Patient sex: M
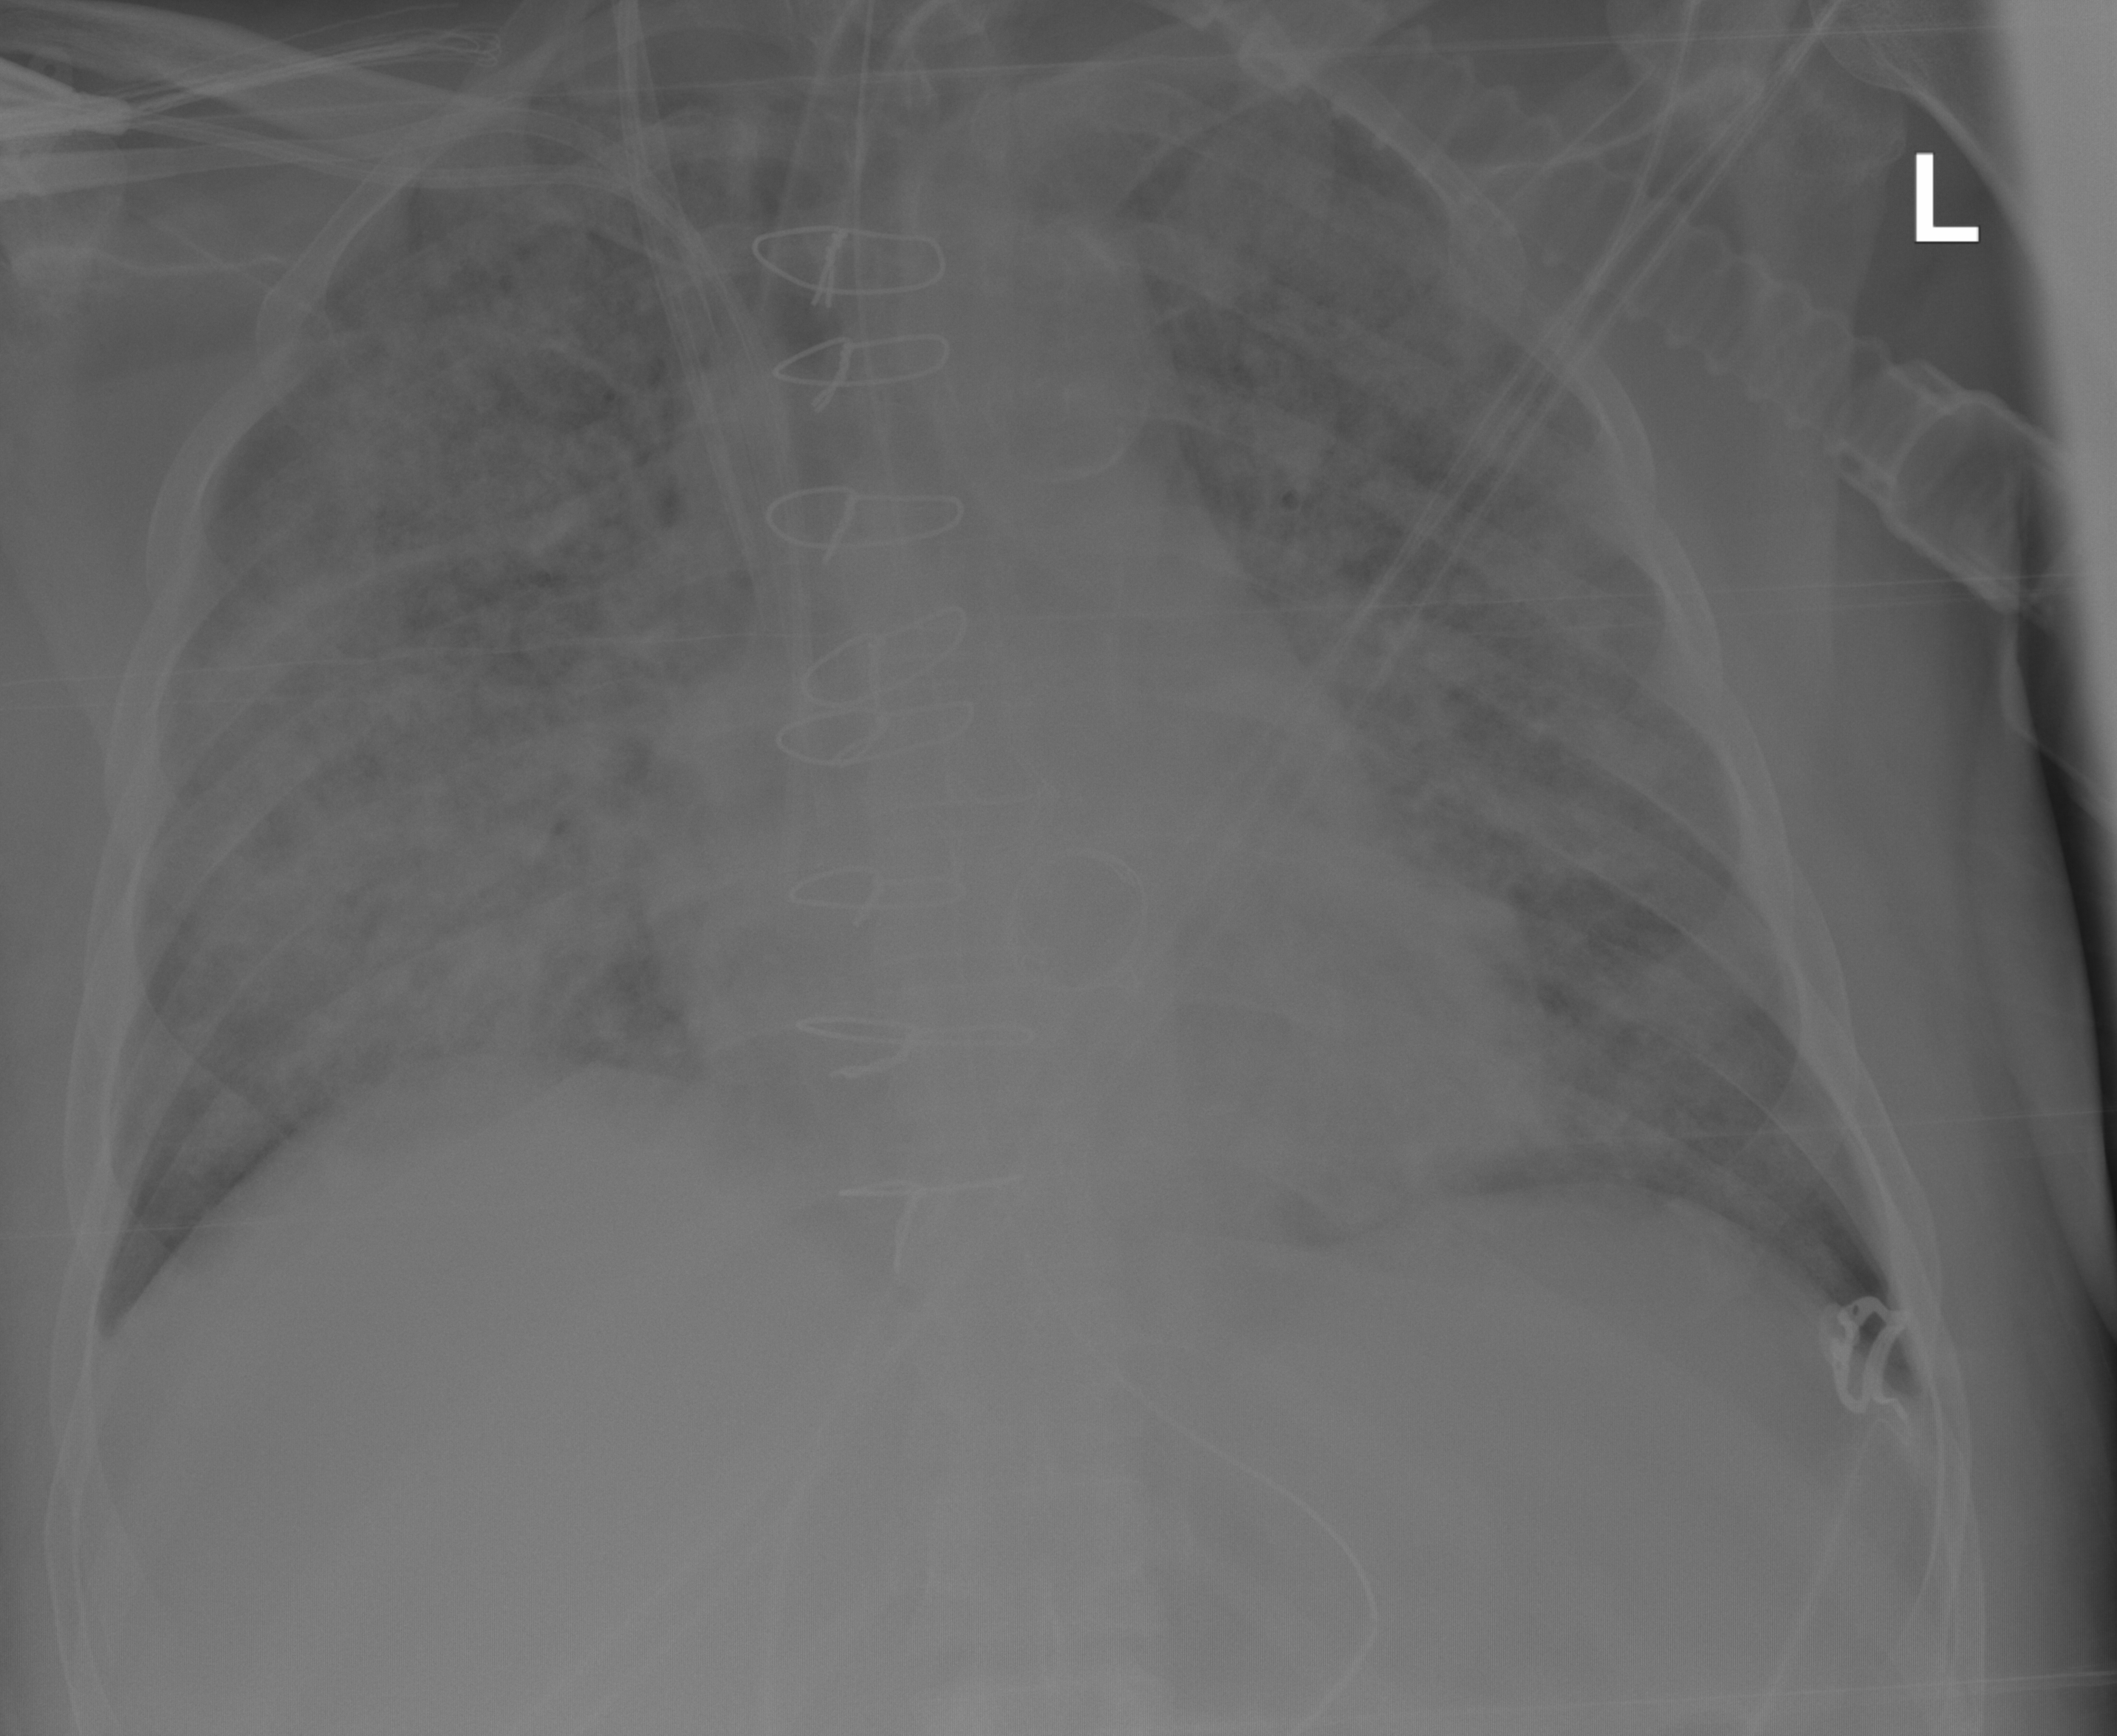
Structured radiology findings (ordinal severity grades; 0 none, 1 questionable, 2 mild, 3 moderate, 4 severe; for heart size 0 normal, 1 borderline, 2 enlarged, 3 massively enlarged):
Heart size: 1
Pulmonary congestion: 2
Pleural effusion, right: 0
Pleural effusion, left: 0
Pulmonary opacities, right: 4
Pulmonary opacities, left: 4
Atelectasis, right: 3
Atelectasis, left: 3